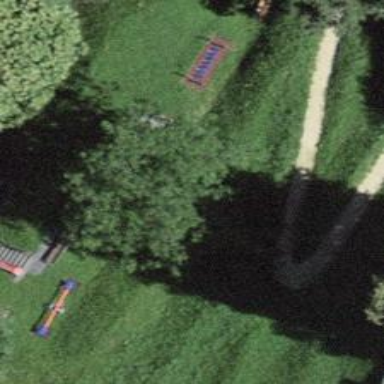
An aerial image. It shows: Picnic table located in leisure land area.